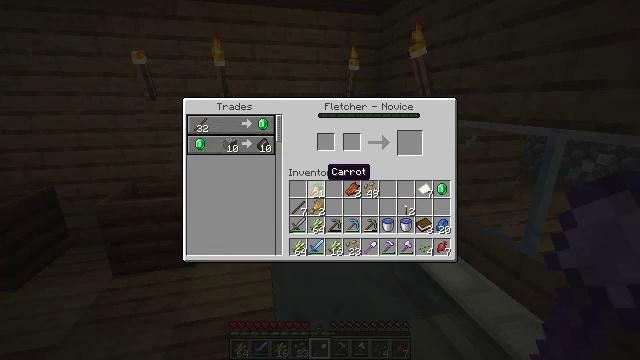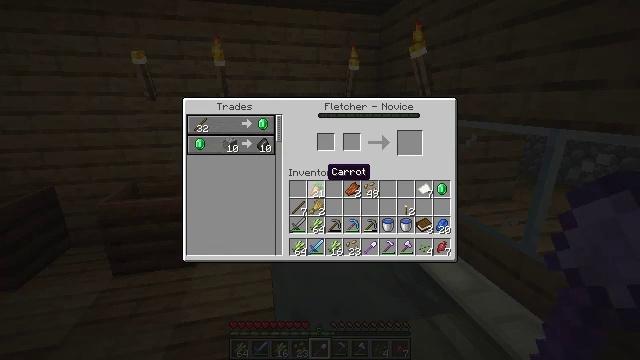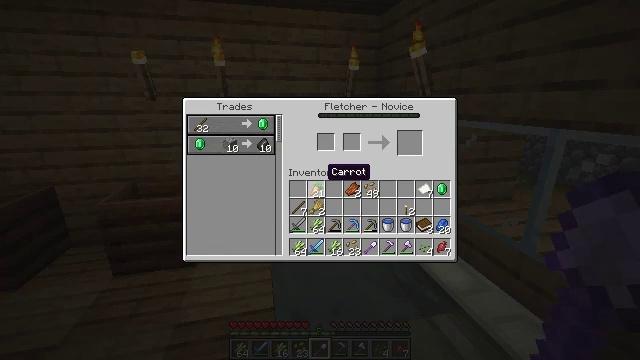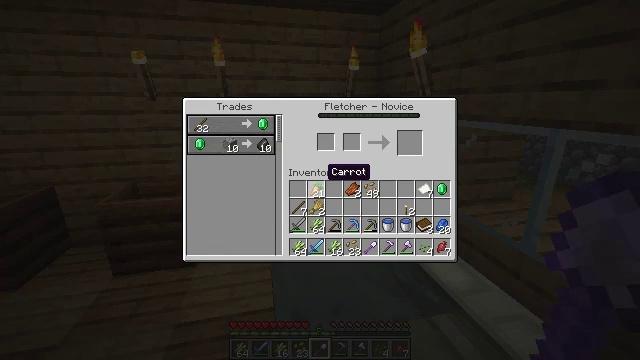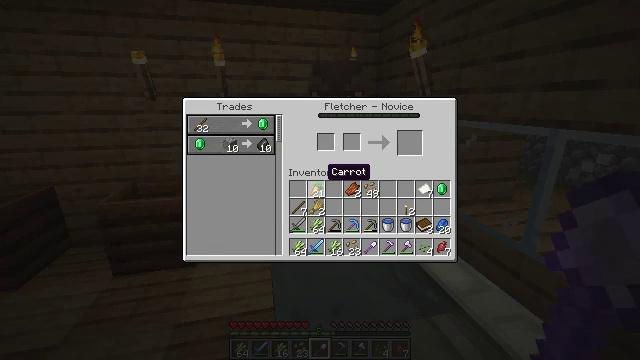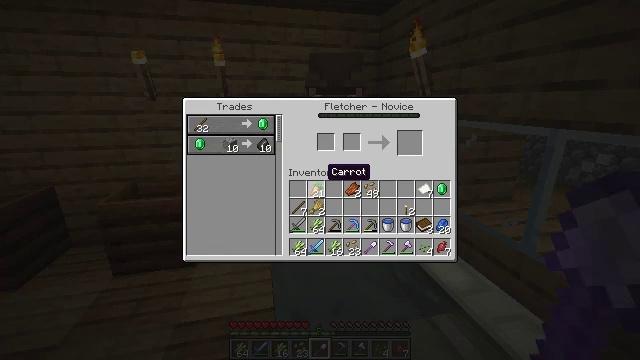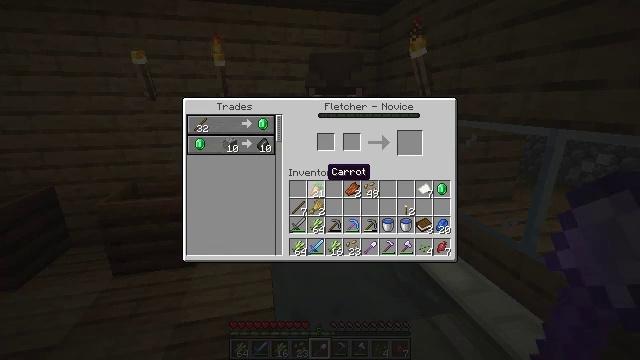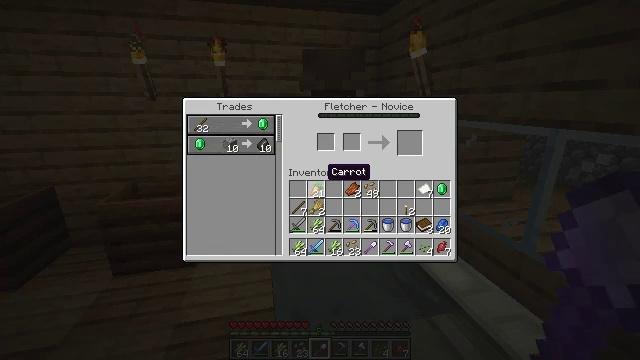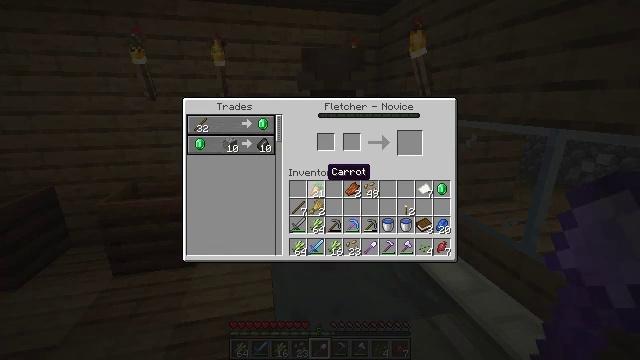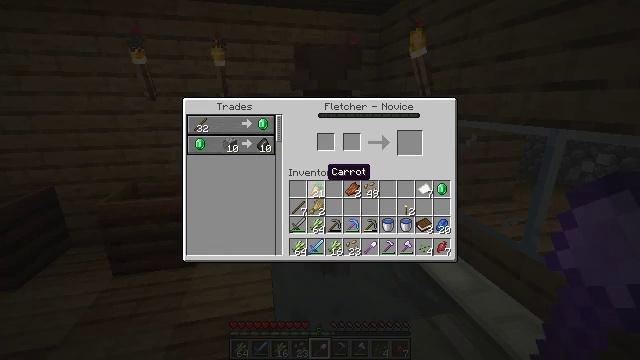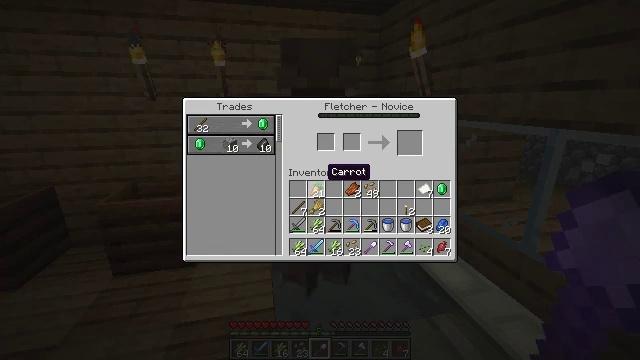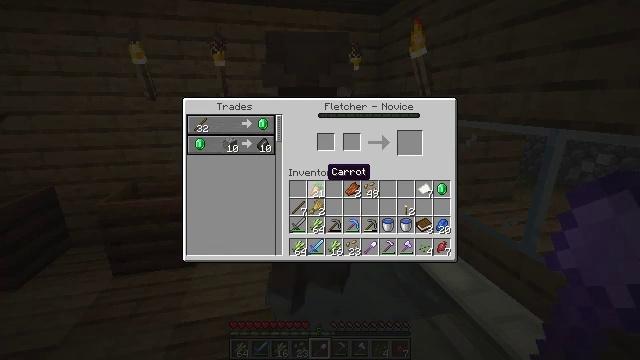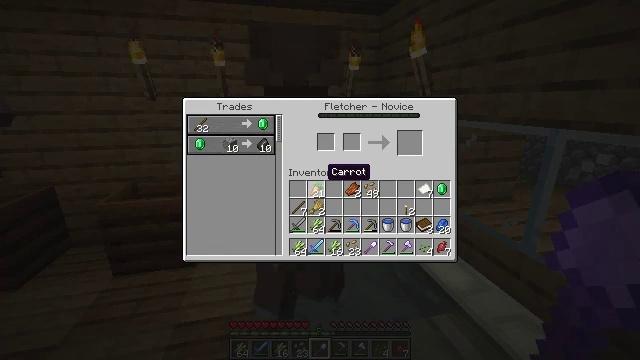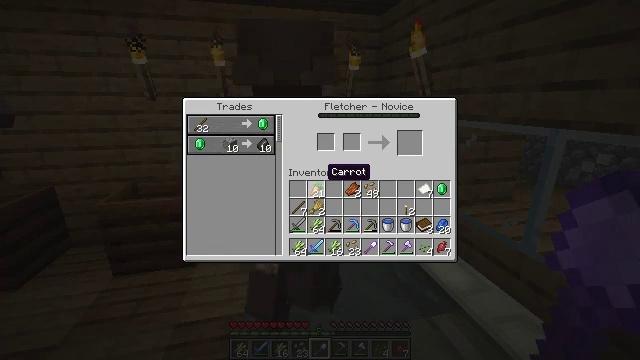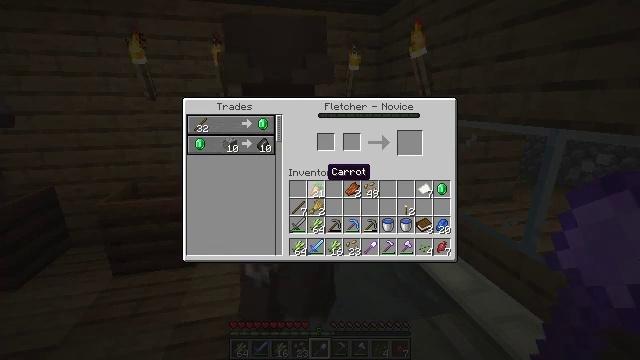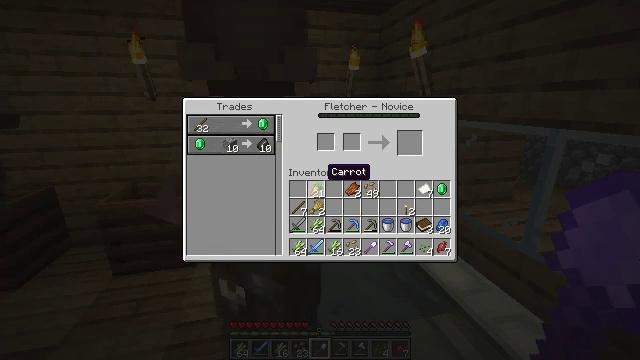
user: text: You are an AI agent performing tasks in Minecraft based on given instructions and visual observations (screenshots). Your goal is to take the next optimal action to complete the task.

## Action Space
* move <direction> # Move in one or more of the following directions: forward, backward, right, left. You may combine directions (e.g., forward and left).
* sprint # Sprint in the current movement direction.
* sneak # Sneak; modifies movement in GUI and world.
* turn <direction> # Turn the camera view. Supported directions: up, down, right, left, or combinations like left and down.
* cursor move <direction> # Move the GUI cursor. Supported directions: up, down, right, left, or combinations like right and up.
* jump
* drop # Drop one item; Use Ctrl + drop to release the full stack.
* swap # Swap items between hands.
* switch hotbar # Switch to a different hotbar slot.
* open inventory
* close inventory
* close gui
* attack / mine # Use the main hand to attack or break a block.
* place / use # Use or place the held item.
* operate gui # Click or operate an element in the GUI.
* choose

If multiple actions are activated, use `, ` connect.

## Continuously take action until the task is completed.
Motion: motion action
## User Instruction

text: Interact with the crafting table to craft paper.
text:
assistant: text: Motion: no_op
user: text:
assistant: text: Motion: no_op
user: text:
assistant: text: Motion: no_op
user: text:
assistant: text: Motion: no_op
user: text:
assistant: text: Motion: no_op
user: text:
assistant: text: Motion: no_op
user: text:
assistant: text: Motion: no_op
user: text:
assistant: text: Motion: no_op
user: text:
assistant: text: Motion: no_op
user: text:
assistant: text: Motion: no_op
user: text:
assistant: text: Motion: no_op
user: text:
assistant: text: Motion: no_op
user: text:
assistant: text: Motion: no_op
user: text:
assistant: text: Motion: no_op
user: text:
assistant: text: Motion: no_op
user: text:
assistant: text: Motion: no_op
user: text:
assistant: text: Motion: no_op
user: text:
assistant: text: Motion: no_op
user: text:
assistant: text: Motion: no_op
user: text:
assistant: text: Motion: no_op
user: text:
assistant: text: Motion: no_op
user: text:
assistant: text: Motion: no_op
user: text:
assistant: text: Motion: no_op
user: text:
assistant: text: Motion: no_op
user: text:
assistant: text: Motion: no_op
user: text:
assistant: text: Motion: no_op
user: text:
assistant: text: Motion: no_op
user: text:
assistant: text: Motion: no_op
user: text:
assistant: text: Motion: no_op
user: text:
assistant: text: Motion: no_op